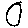
Label: circle